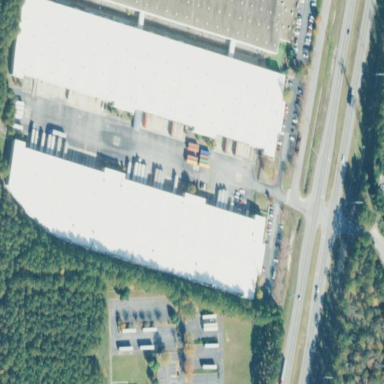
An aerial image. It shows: Warehouse.